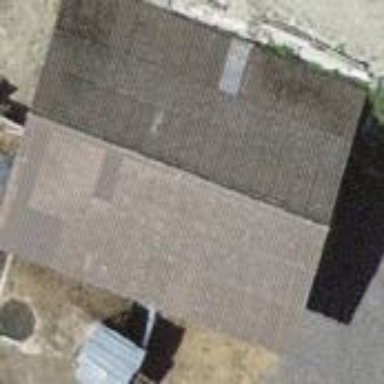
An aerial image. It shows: Shed.